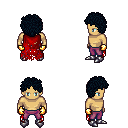
a pixel art fantasy rpg character, male body template, human, tanned skin, red tattered cape, magenta pants, raven curly afro hairstyle, gold gloves, metal boots, four views (front, back, left, right), 2x2 character sprite sheet, small pixel art, hard edges, no anti-aliasing